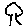
Label: tree